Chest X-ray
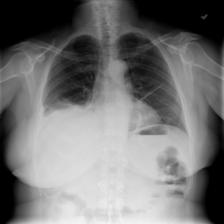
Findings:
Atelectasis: positive
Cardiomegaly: negative
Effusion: positive
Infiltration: negative
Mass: negative
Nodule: negative
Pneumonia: negative
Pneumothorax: negative
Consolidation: negative
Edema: negative
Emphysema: negative
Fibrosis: negative
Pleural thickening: negative
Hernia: negative